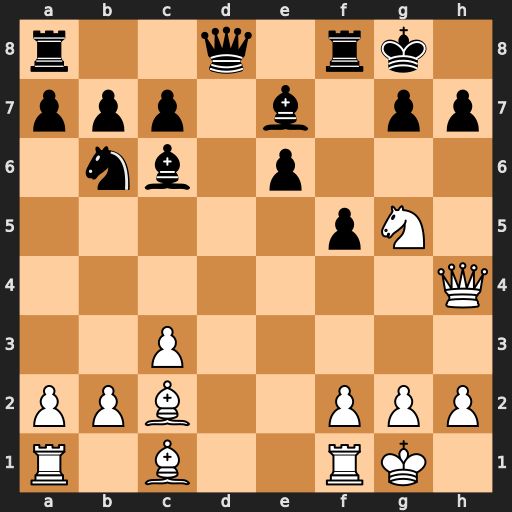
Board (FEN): r2q1rk1/ppp1b1pp/1nb1p3/5pN1/7Q/2P5/PPB2PPP/R1B2RK1
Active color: w
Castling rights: -
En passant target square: -
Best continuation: Qxh7#